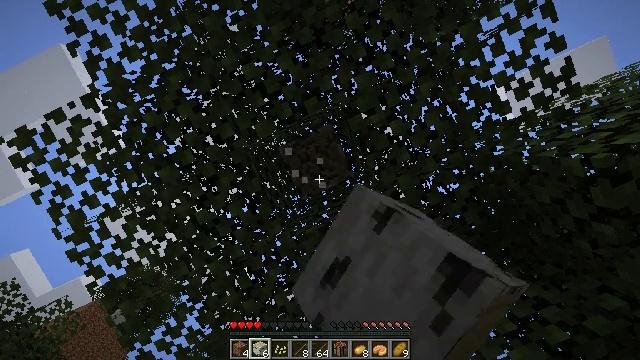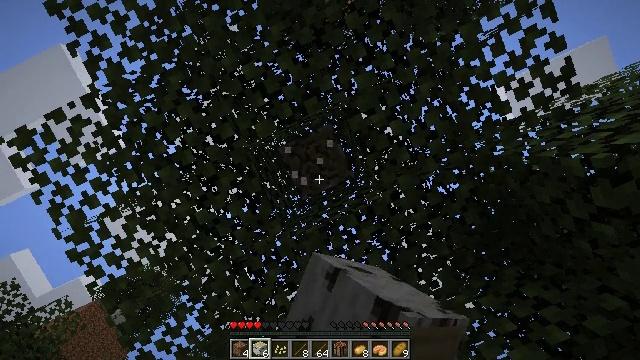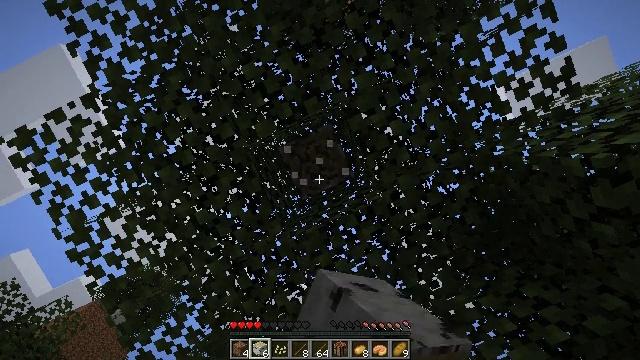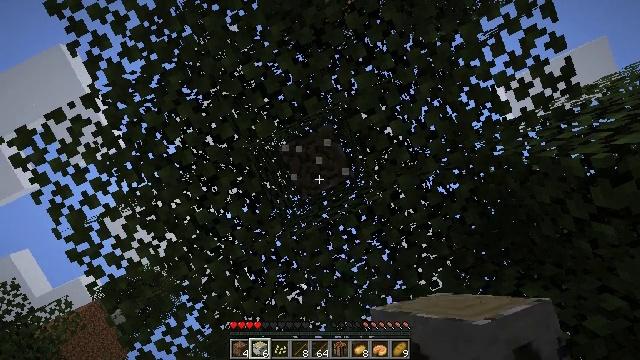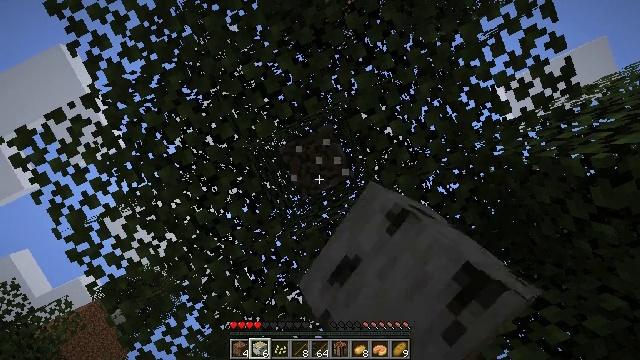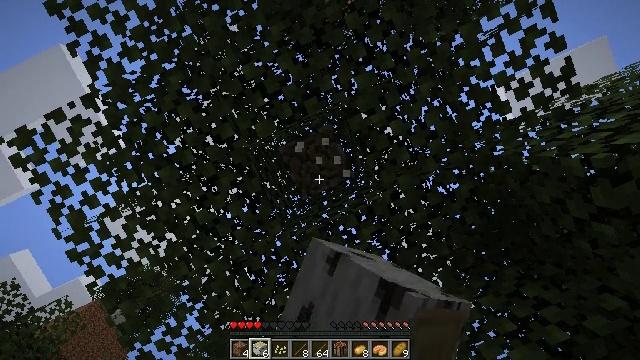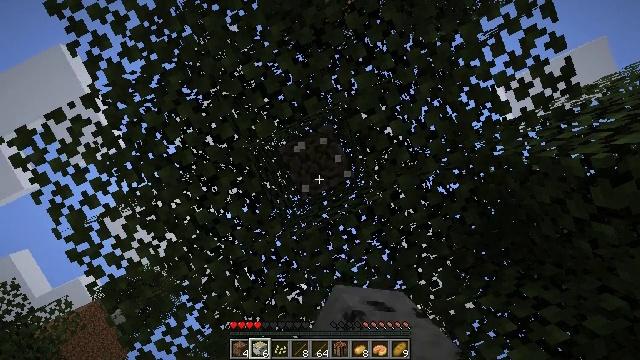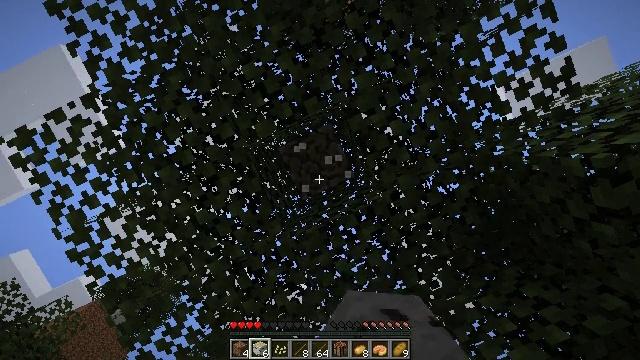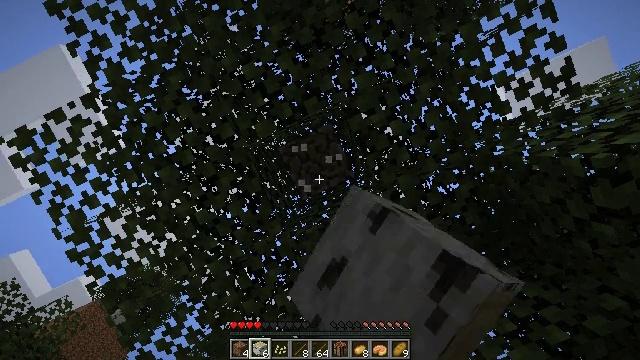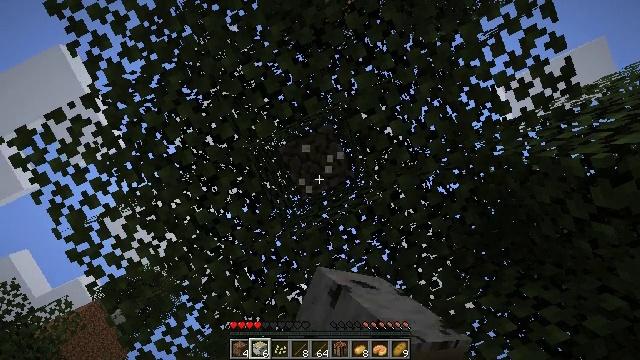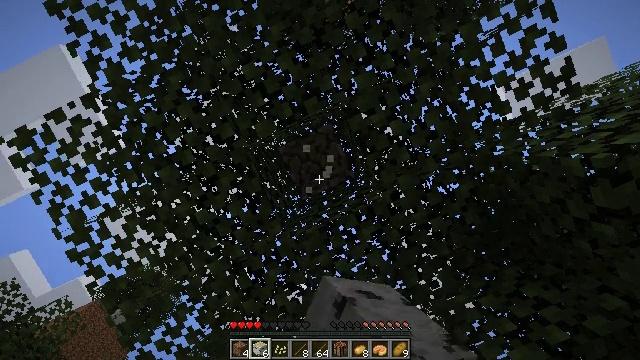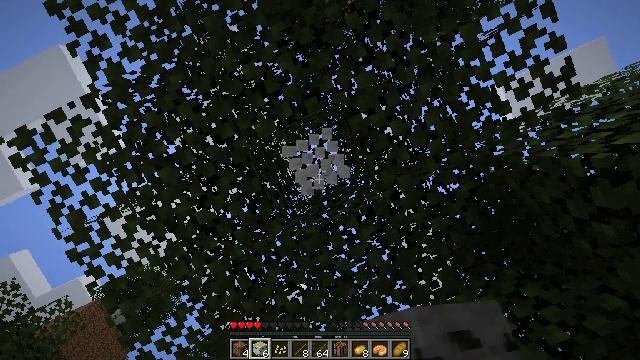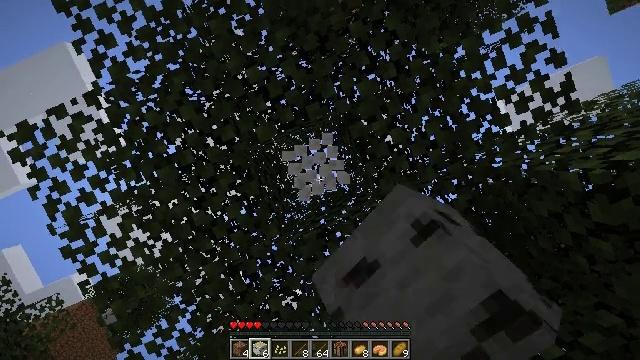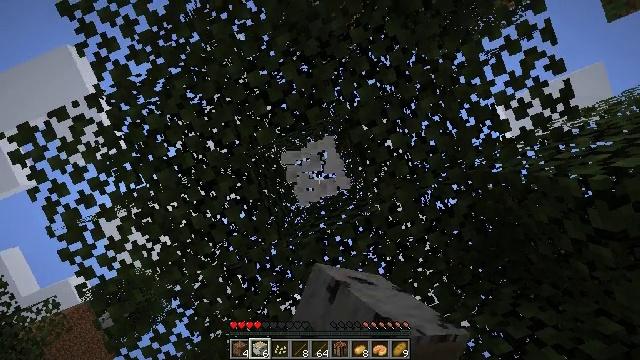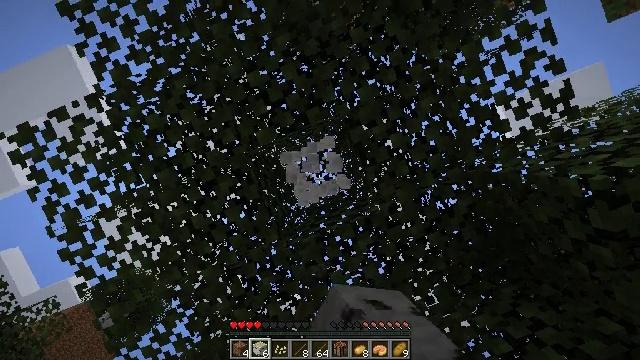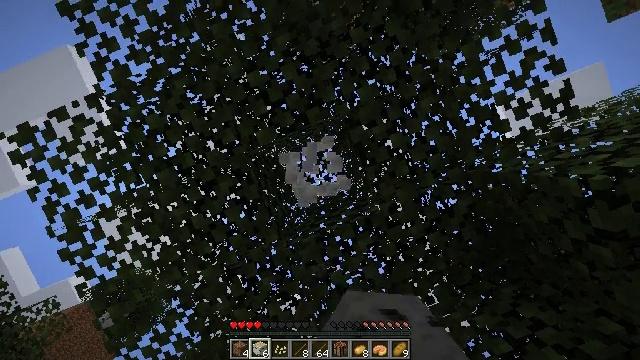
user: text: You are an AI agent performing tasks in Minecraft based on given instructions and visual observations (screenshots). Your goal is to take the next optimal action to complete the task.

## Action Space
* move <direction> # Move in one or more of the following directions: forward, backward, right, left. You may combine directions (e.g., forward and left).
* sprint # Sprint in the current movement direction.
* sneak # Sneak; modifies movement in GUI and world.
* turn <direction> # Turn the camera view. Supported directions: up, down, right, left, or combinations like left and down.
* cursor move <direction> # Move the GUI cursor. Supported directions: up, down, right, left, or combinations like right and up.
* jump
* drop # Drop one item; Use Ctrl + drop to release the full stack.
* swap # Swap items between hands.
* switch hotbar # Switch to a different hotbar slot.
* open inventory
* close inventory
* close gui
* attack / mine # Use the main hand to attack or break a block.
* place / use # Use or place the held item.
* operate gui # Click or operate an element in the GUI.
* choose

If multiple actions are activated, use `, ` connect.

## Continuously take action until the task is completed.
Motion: motion action
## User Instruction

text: Break the birch log in the forest.
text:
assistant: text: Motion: attack / mine
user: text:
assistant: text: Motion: attack / mine
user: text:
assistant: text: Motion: attack / mine
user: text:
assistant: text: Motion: attack / mine
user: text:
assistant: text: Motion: attack / mine
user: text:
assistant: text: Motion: attack / mine
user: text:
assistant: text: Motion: attack / mine
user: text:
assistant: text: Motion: attack / mine
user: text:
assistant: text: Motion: attack / mine
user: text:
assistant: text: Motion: attack / mine
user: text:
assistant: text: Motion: attack / mine
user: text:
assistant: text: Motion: turn right and up, attack / mine
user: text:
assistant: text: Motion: attack / mine
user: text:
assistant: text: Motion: attack / mine
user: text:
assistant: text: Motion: attack / mine
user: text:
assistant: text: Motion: attack / mine